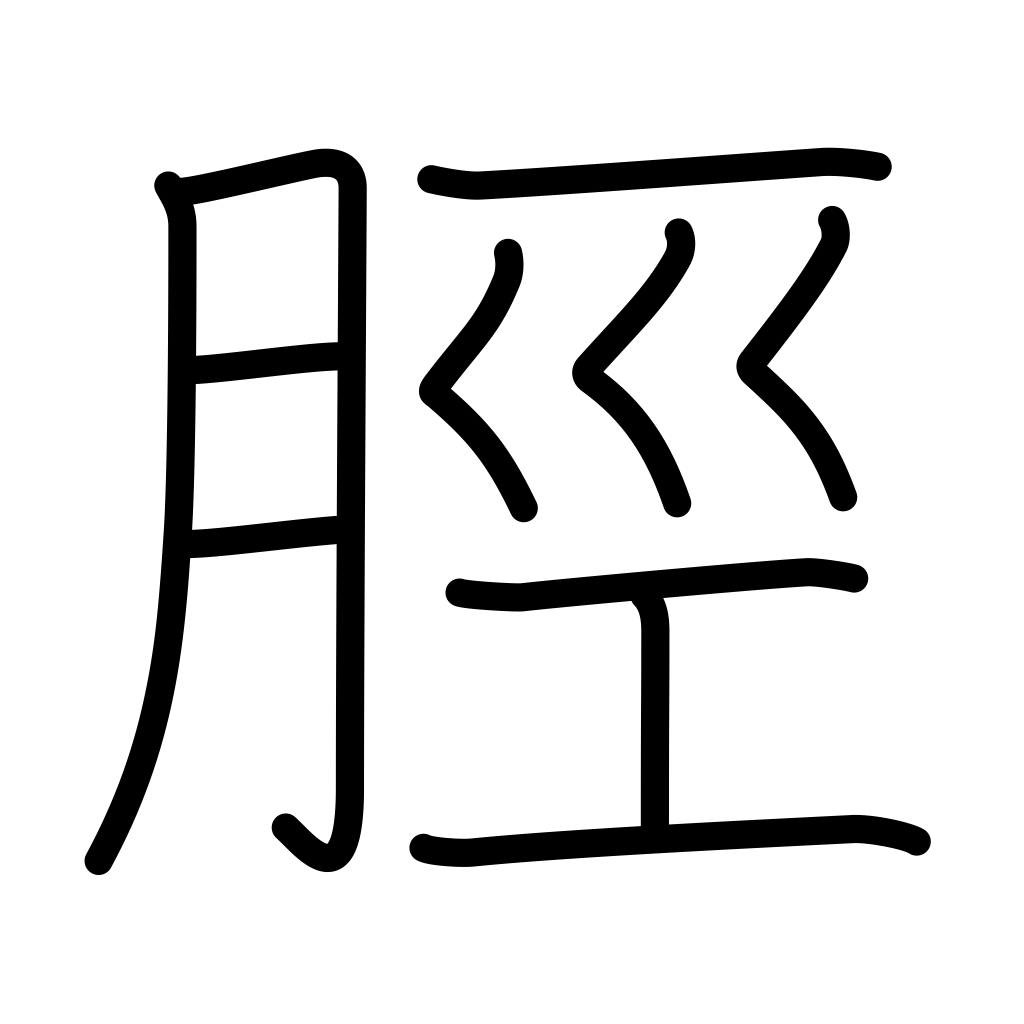
Meaning: leg, shin